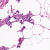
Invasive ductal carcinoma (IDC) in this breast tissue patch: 0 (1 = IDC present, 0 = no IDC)